Question:
I have two tables in the db
table one "DocumentFieldValues" that has 2 columns FieldId and Value and
table two "Field" that has primary key FieldId and FieldName
I know the FieldName beforehand and I want to make they a Key. there are about 100 key/value pairs that will be in this.
'''
Attempt 1
var attempt1= db.DocumentFieldValues.Where(x => x.PolicyDocumentId == id).Include(x => x.Field ).ToList();
'''
Attempt 2
'''
var documentFieldValues = this.db.DocumentFieldValues.Where(x => x.PolicyDocumentId == id).ToArray();
var bindingStringAndValue = from documentFieldValue in documentFieldValues
join field in this.db.Fields on documentFieldValue.FieldId equals field.FieldId
select new { field.BindingString, documentFieldValue.Value } ;
'''
I basically need to be able to do data.FieldName and retrieve the value on the front end using a jQuery ajax call to the back end just need to pass this data back in the correct format.
Any help is very much appreciated.
I just made this and this works but is it the best way to go about it ?
I only got 4 months experience on the job and only 1-year self-taught none with backend code so dont hate lol I feel like performance wise this is pretty bad
'''
IDictionary<string, string> dict = new Dictionary<string, string>();
foreach (var item in bindingStringAndValue)
{
dict.Add(item.BindingString, item.Value);
}
'''
Attempt 4 this is the best way I came across now thanks @Orel Eraki
'var dict = db.DocumentFieldValues .Where(dfv => dfv.PolicyDocumentId == id).Include(dfv => dfv.Field) .ToDictionary(dfv => dfv.Field.BindingString, dfv => dfv.Value);'
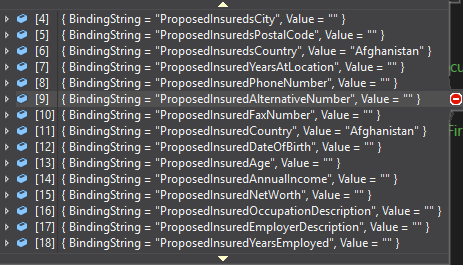
Answer: You actually did a good job.
You can do the following if you want it map your values into a 'Dictionary<string, string>'.
'''
var dict = db.DocumentFieldValues
.Where(dfv => dfv.PolicyDocumentId == id)
.ToDictionary(dfv => dfv.Field.BindingString, dfv => dfv.Value);
'''